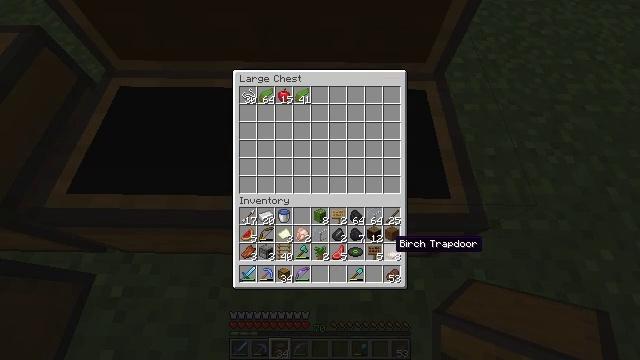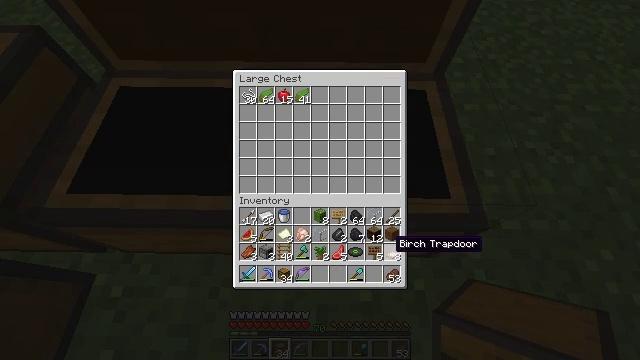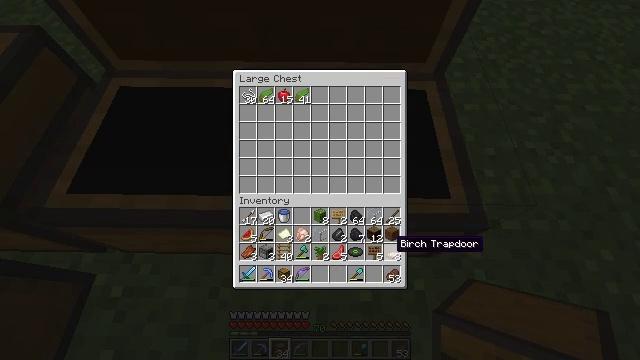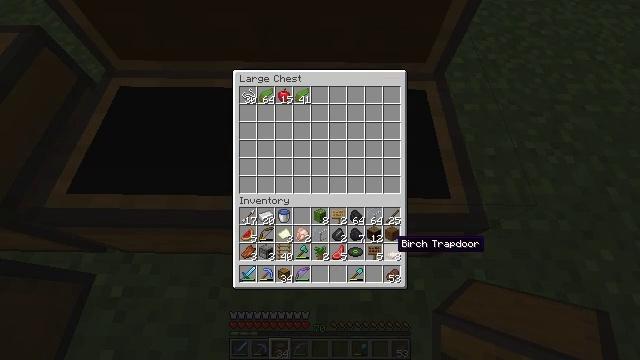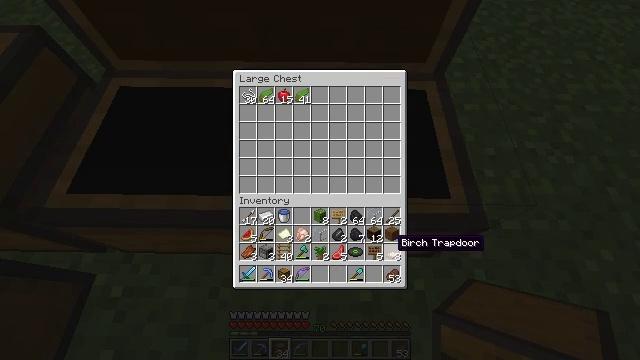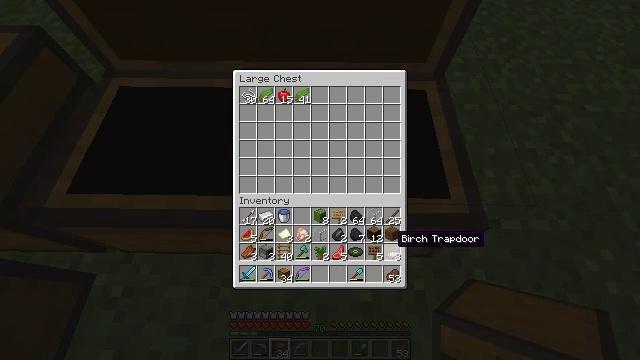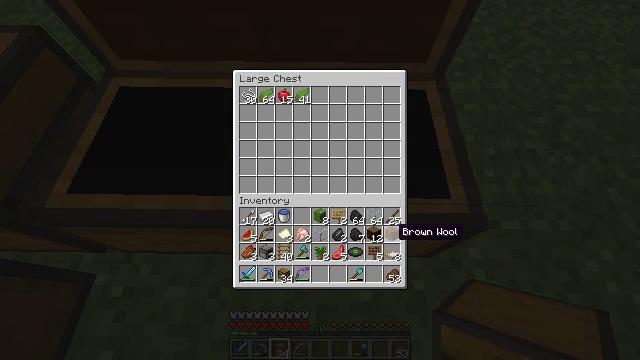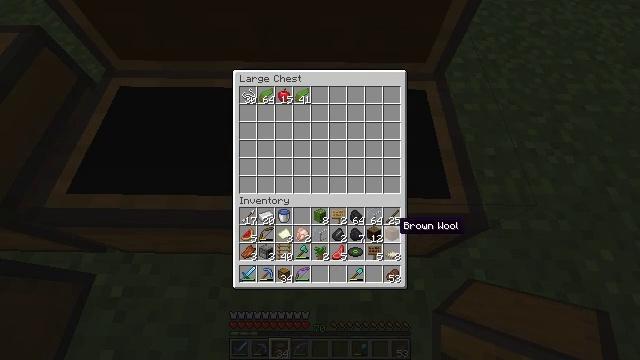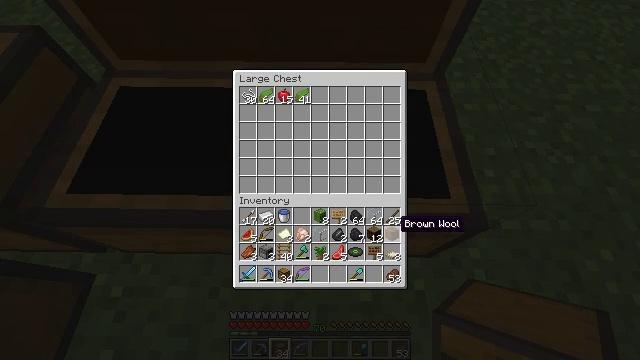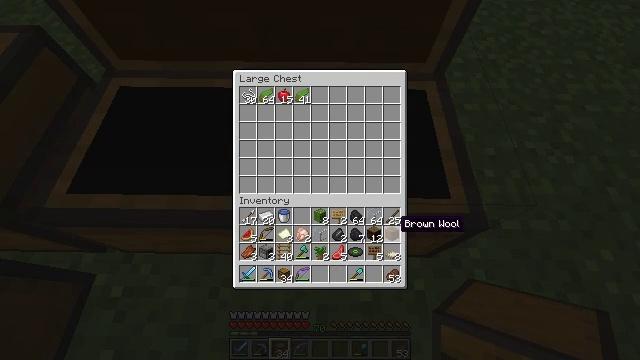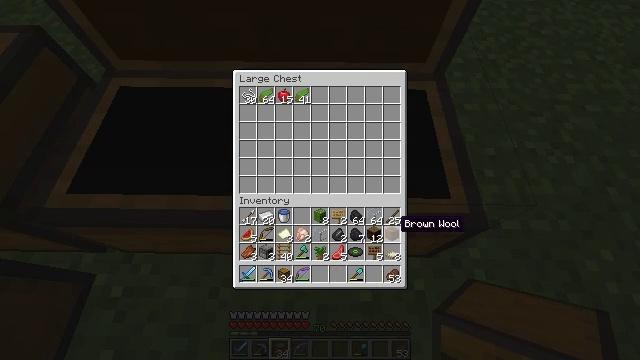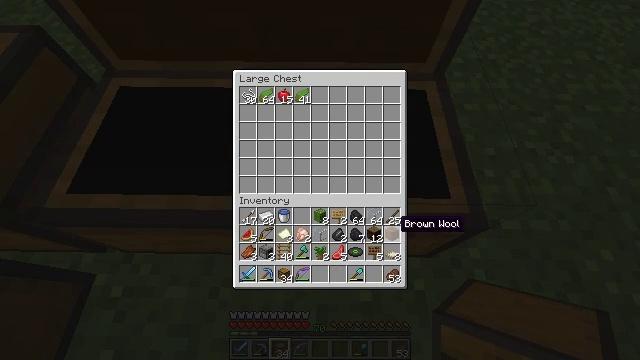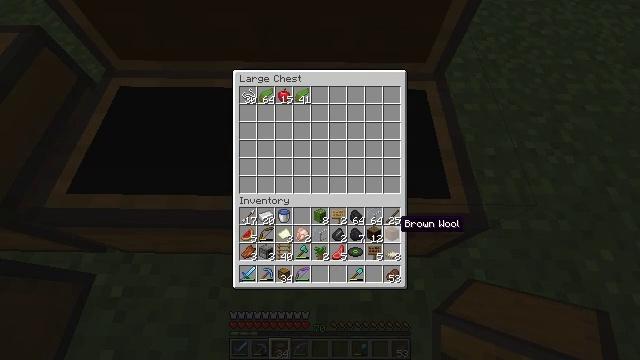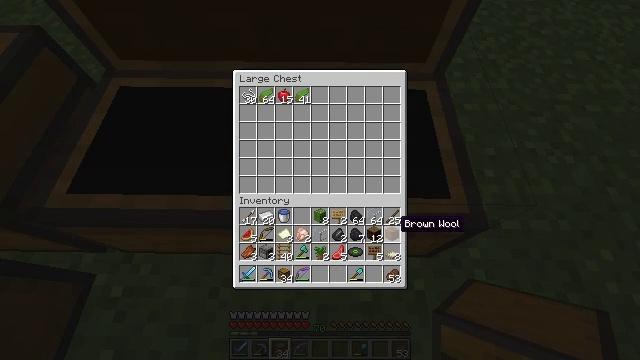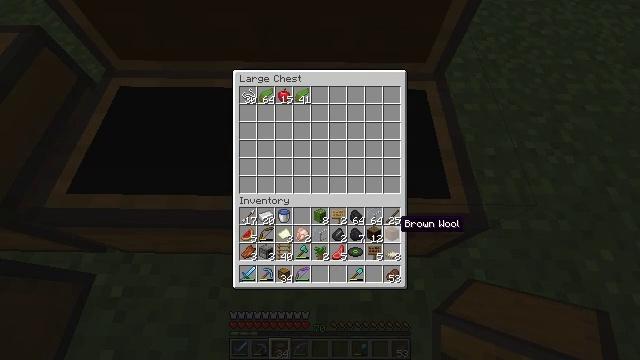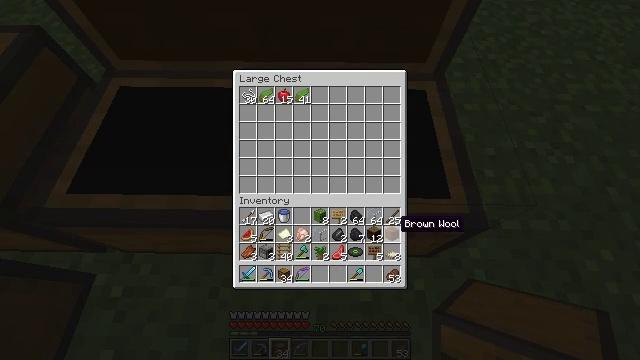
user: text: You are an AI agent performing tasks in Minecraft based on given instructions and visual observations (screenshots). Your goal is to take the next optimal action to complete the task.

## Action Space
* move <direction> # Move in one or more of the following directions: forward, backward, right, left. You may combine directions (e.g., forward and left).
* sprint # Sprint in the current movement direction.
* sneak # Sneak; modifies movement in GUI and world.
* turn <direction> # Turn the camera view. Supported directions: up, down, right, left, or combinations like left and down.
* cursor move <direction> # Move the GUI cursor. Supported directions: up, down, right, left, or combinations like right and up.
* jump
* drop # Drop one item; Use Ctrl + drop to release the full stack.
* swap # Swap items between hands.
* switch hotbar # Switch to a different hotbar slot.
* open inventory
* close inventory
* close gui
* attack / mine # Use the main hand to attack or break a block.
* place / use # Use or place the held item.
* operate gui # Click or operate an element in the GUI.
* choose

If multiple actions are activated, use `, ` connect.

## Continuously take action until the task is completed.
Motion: motion action
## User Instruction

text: Get the furnace back into your inventory.
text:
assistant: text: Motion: sneak
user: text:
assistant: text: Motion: sneak
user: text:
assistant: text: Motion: sneak
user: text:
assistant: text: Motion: sneak
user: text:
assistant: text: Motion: sneak
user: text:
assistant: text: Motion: sneak
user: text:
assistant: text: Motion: sneak
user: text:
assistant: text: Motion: sneak
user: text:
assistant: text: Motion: sneak
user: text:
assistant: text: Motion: sneak
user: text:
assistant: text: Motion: sneak
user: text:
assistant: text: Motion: sneak
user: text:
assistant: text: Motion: sneak
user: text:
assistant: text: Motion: sneak
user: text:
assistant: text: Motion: sneak
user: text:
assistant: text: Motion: sneak
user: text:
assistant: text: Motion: sneak
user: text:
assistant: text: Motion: sneak
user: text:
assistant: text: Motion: sneak
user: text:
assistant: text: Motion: sneak
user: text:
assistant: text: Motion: sneak, attack / mine
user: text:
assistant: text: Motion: sneak, attack / mine
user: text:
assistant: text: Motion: sneak, attack / mine
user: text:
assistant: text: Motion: sneak
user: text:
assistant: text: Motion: sneak
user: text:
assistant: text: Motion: sneak
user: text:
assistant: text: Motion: sneak
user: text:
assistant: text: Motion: sneak
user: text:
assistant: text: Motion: sneak
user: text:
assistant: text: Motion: sneak, turn left